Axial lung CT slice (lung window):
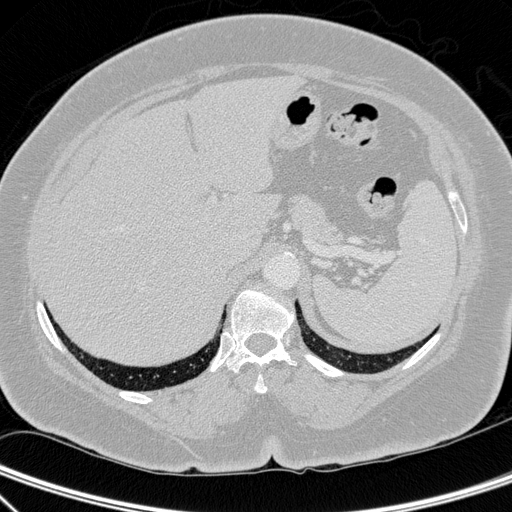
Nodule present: no